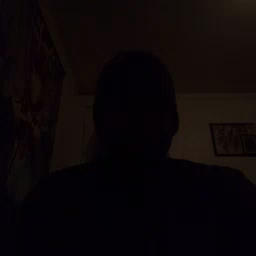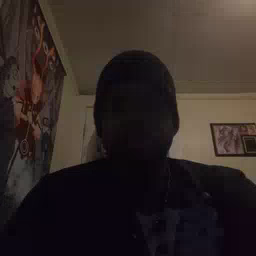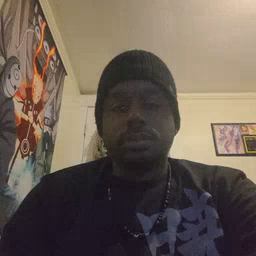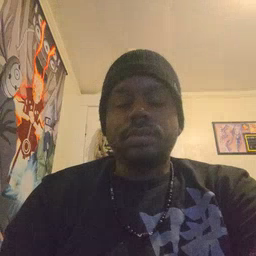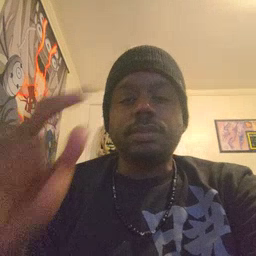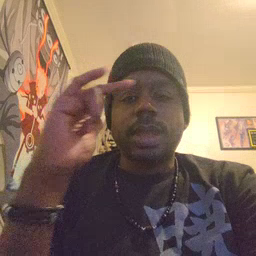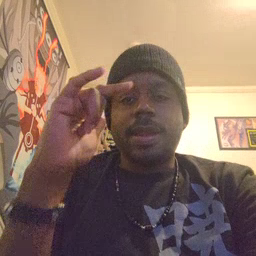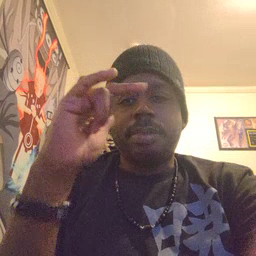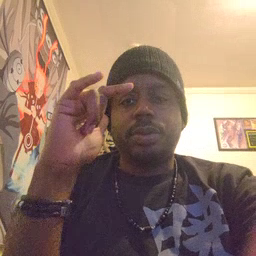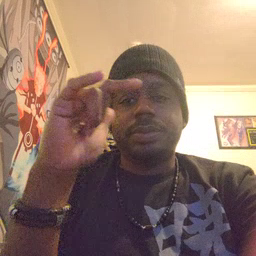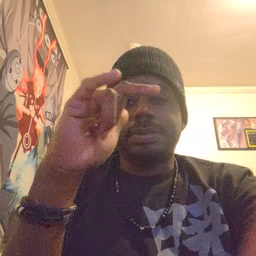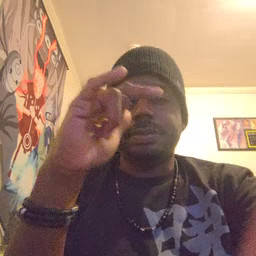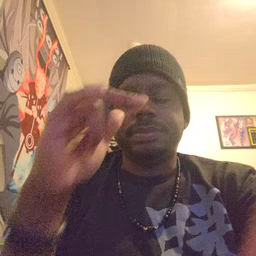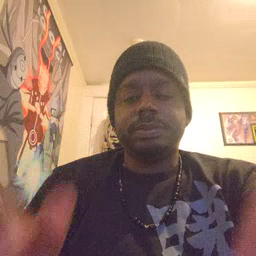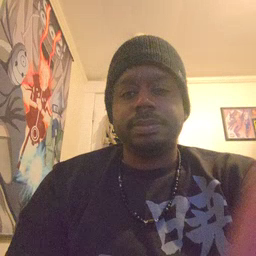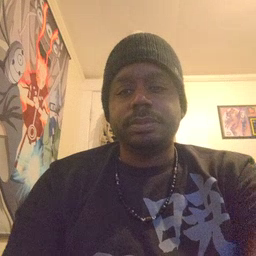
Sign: airplane